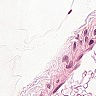
Metastatic tissue present: no